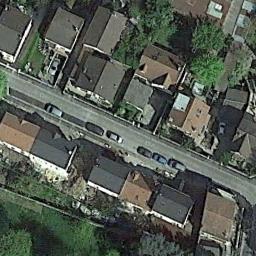
Label: residential